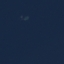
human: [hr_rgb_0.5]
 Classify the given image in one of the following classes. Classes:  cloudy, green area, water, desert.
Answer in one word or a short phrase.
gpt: water